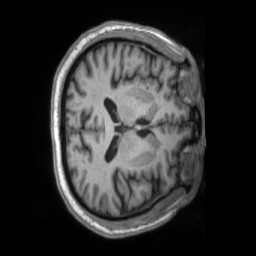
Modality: T1w
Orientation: axial
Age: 58
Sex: male
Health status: ill
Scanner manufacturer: siemens
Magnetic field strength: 3 T
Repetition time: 2.2 s
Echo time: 0.00157 s